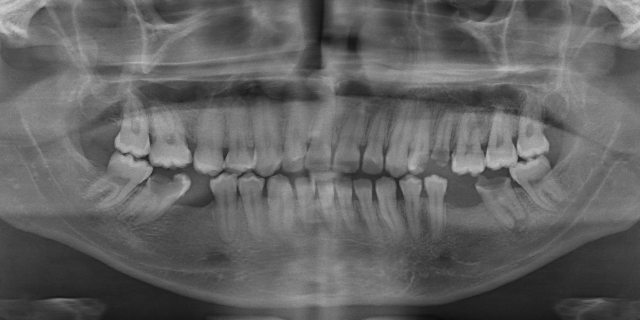
adult